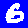
Digit: 6